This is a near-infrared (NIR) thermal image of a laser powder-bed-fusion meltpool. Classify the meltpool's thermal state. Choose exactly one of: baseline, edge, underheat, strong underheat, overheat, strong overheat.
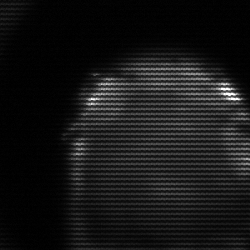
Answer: edge